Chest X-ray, AP view. Patient: 51 years old, sex F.
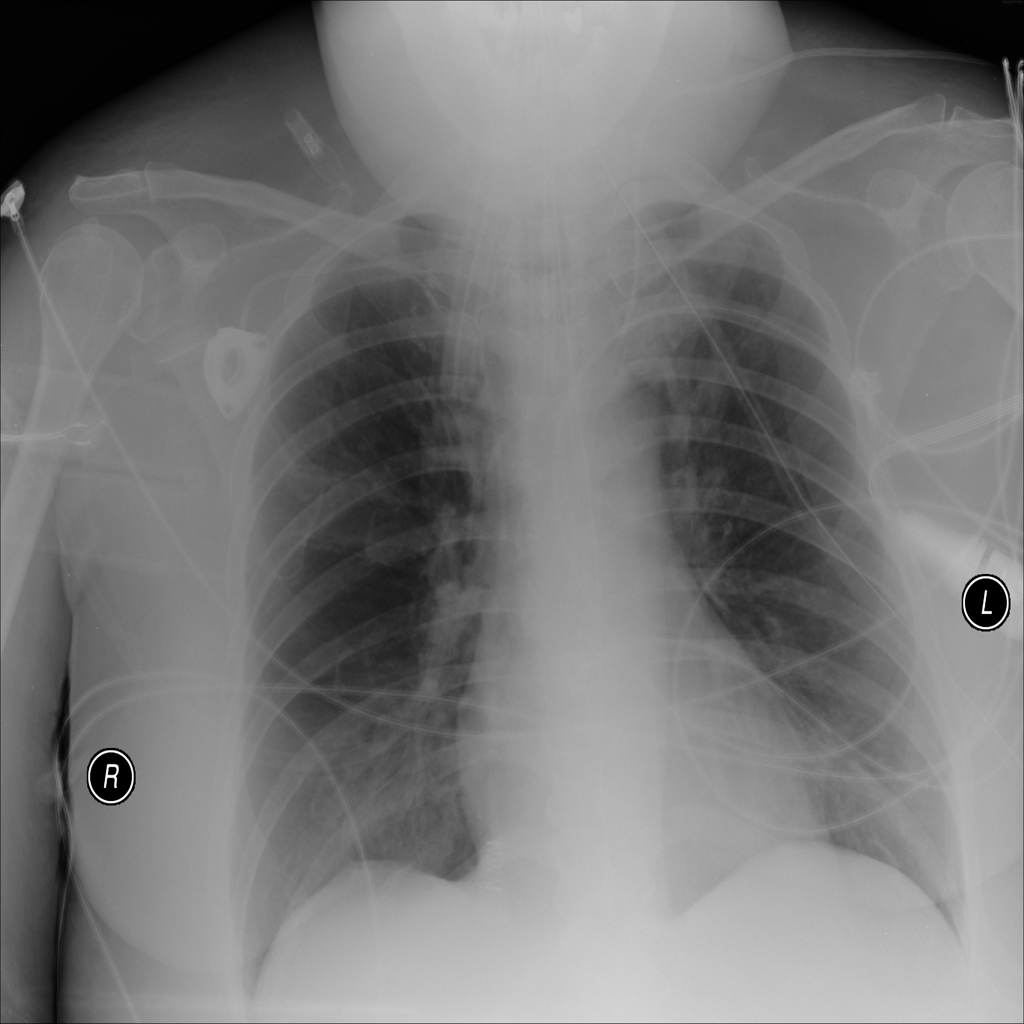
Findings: No Finding